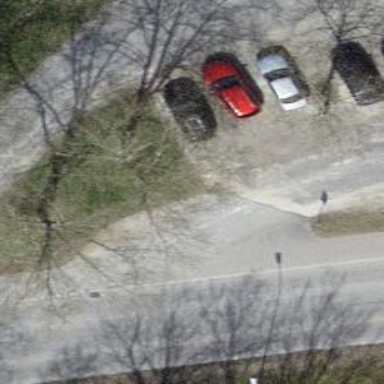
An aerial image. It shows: Unpaved parking aisle road for service vehicles.